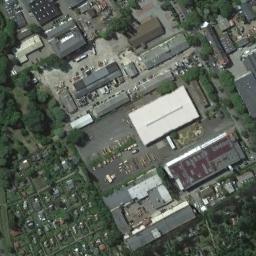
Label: industrial_area